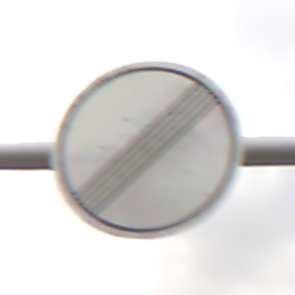
Verkehrszeichen: EndeSaemtlicherBegrenzungen
Umgebung: Outdoor, Nature
Tageszeit: Midday
Wetter: Overcast
Licht: Natural
Jahreszeit: NotSpecified
Kontrast: LowContrast